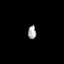
Tissue: skin
Cell type: Others
Senescence score: 0.7232
Nuclear area (px): 111
Mean DAPI intensity: 159.982